Field crop: maize
Growth stage: 1
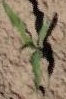
Species: maize